Question: So, I just realize that break is only for loop or switch.

Here's my question: Is there a recommended way to break out of a block? For example:
'''
func getContentFrom(group: ALAssetsGroup, withAssetFilter: ALAssetsFilter) {
group.enumerateAssetsUsingBlock { (result, index , stop) -> Void in
//I want to get out when I find the value because result contains 800++ elements
}
}
'''
Right now, I am using return but I am not sure if this is recommended. Is there other ways? Thanks folks.
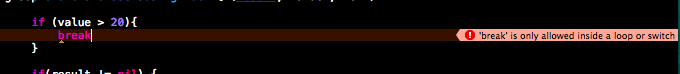
Answer: If you want to stop the current iteration of the enumeration, simply 'return'.
But you say:
> I want to get out when I find the value because result contains 800++ elements
So, that means that you want to completely stop the enumeration when you find the one you want. In that case, set the boolean value that the 'pointer' points to. Or, a better name for that third parameter would be 'stop', e.g.:
'''
func getContentFrom(group: ALAssetsGroup, withAssetFilter: ALAssetsFilter) {
group.enumerateAssetsUsingBlock() { result, index, stop in
let found: Bool = ...
if found {
//I want to get out when I find the value because result contains 800++ elements
stop.memory = true
}
}
}
'''